Question: Hey, I'm trying to make a basic hockey style game.
I have the basic physics working with the pitch, a player, an opponent, and a ball.
I'm struggling to figure out how I can allow the ball to travel into the goal
while keeping the player and opponent from going into the goal.
Basically the opponent follows the ball, and the player is controlled by user input.
so there are two restrictions I need.
I need to create a shape that only the ball can go through... is this even possible?
Maybe I can sleep the opponent if the ball passes the goal line?
Am I going about it the right way?
Player1 can only move around in the red box
Player2 can only move around in the green box
The ball can move around in the outer blue box

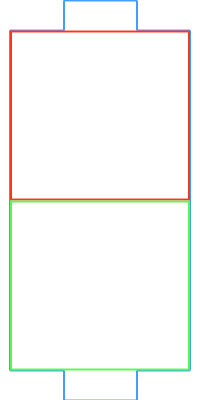
Answer: If you're using Box2D, you probably want to look into .
Taken from the <URL>:
> Sometimes game logic needs to know when two fixtures overlap yet there should be no collision response. This is done by using sensors. A sensor is a fixture that detects collision but does not produce a response.You can flag any fixture as being a sensor. Sensors may be static or dynamic. Remember that you may have multiple fixtures per body and you can have any mix of sensors and solid fixtures.Sensors do not generate contact points. There are two ways to get the state of a sensor:
1. b2Contact::IsTouching
2. b2ContactListener::BeginContact and EndContact